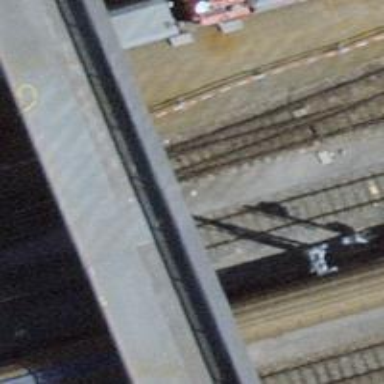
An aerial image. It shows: Railway switch.